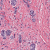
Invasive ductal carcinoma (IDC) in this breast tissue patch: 1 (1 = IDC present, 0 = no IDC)